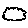
Label: cloud